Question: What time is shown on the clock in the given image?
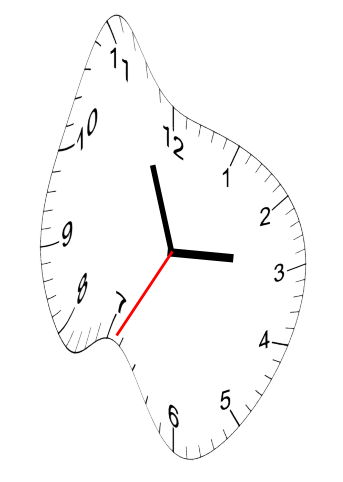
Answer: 02:56:35